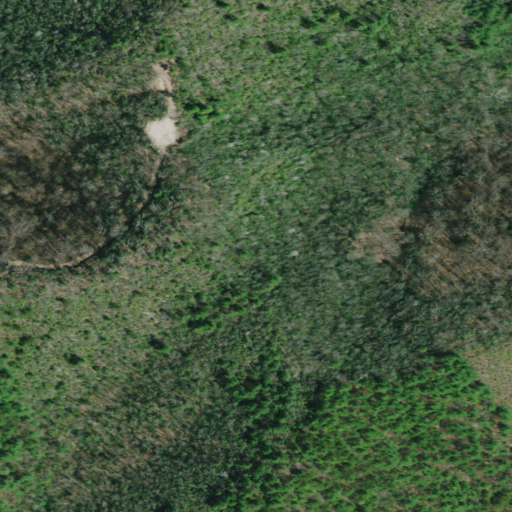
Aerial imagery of mountain in Tennessee named Nelson High Point containing mixed forest, deciduous forest, and shrub